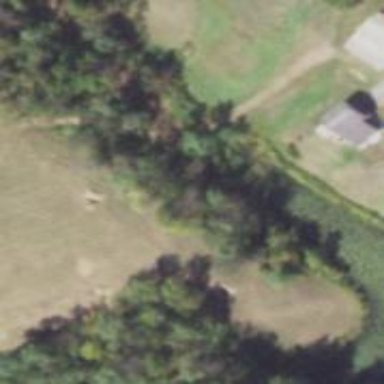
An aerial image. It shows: Culvert tunnel.